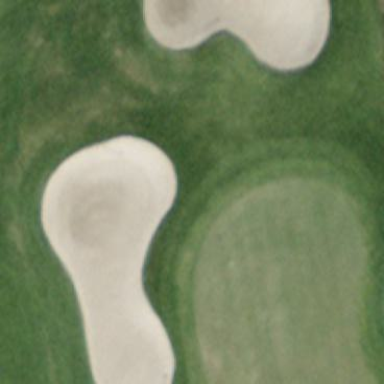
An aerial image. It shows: Golf bunker filled with natural sand.